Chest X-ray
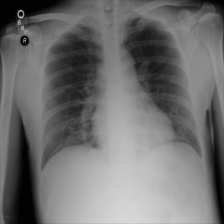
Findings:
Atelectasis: negative
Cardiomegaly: negative
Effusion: negative
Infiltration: negative
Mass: negative
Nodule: negative
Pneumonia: negative
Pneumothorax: negative
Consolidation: negative
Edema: negative
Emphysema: negative
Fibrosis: negative
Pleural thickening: negative
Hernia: negative